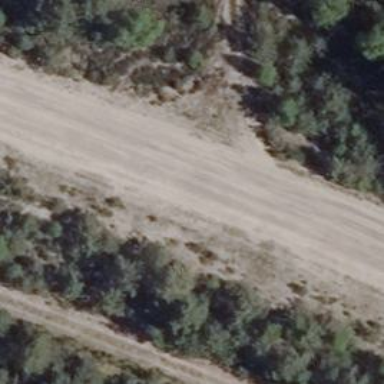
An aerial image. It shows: Sandy track road with grade4 tracktype.